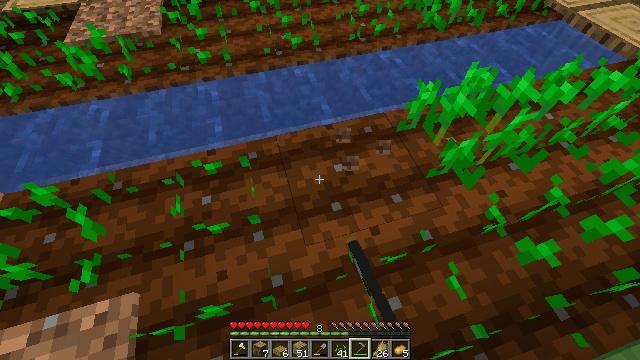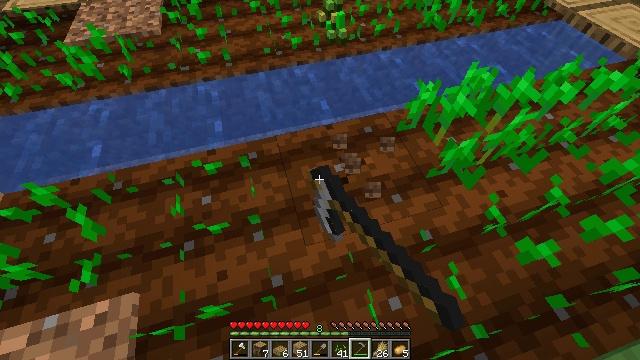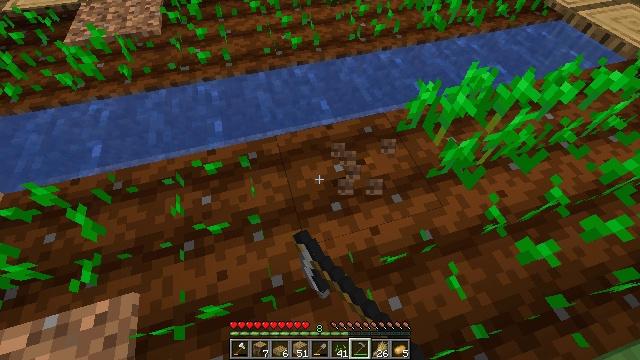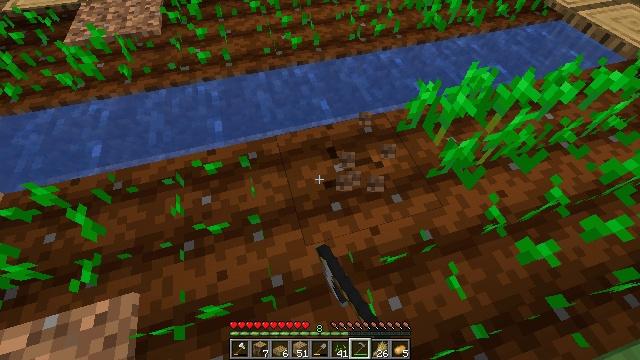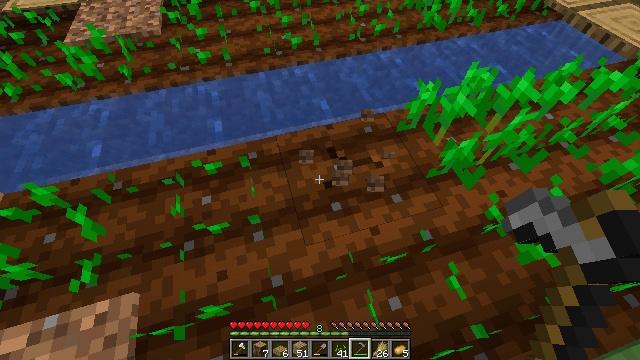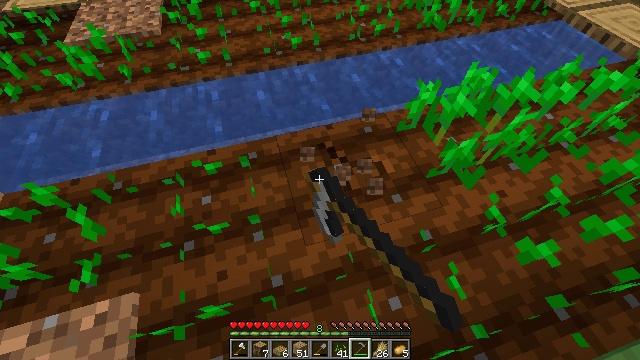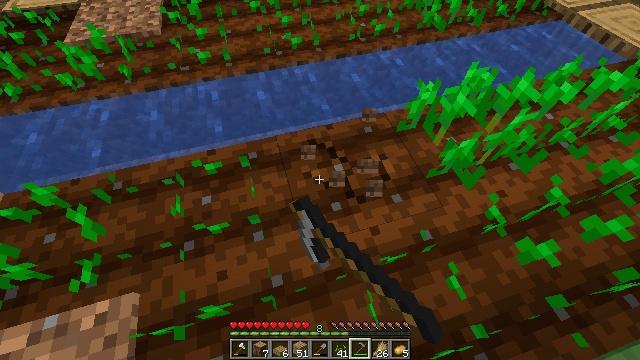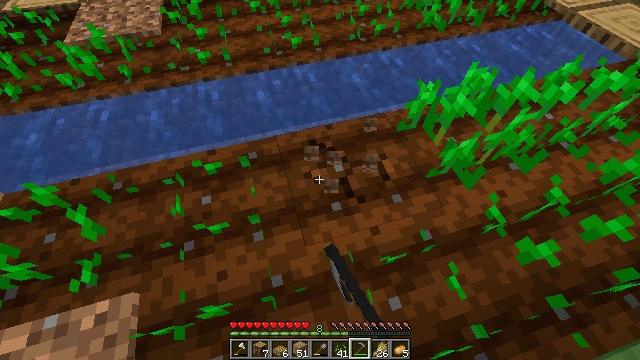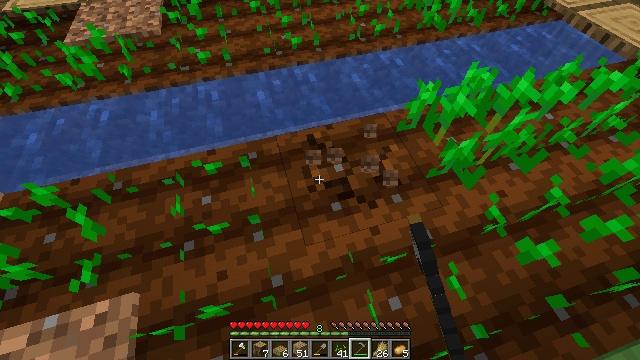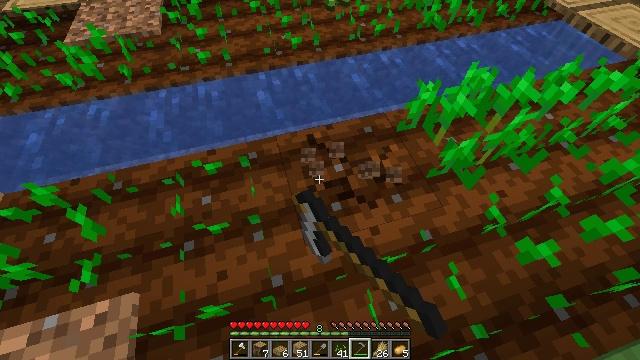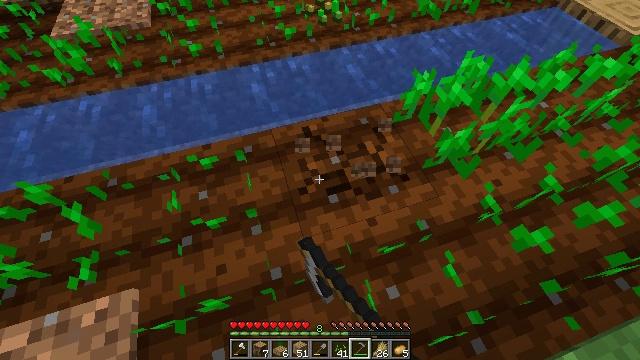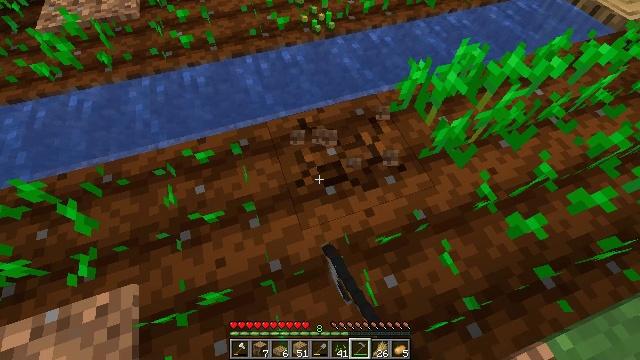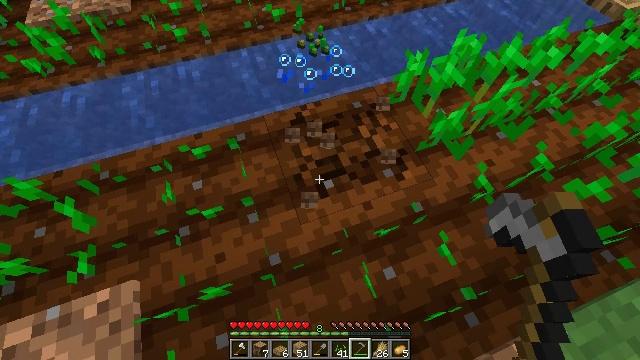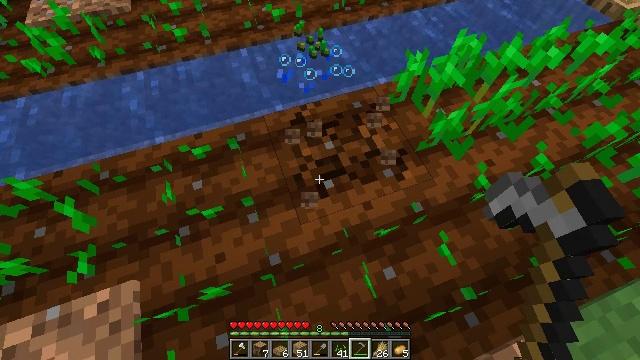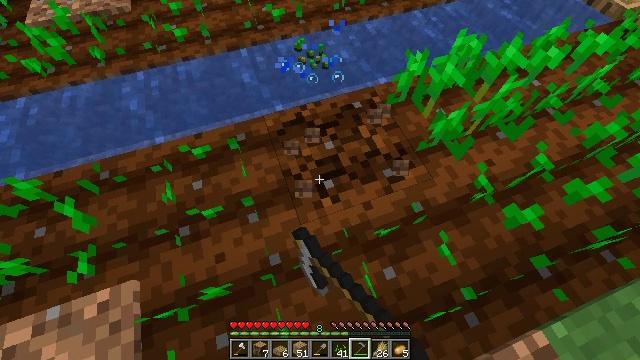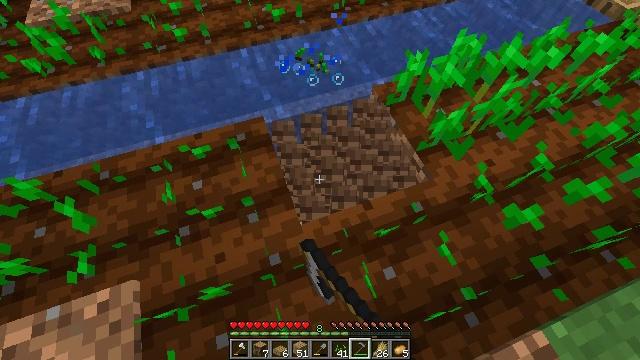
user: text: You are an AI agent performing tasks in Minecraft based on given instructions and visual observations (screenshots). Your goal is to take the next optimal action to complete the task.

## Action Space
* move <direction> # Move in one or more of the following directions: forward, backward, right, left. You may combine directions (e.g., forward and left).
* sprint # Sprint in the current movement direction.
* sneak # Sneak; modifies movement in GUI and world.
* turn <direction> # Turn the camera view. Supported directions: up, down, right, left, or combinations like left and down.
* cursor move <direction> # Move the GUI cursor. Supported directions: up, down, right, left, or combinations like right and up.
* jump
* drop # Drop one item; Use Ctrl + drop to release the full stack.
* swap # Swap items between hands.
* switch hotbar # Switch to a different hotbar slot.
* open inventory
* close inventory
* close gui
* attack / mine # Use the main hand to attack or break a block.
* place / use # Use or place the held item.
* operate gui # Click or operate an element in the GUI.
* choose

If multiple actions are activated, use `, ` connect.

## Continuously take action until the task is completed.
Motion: motion action
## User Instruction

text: Harvest farmland back to plain soil.
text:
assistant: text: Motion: attack / mine
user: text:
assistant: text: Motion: attack / mine
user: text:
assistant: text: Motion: attack / mine
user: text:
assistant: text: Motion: attack / mine
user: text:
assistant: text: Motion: attack / mine
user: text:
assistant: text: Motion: attack / mine
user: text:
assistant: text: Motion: attack / mine
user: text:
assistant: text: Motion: attack / mine
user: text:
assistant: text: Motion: attack / mine
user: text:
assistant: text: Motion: turn right and down, attack / mine
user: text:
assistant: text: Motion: turn right and down, attack / mine
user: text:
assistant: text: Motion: turn down, attack / mine
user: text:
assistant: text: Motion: attack / mine
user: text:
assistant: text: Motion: attack / mine
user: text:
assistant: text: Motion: attack / mine
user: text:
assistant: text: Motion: attack / mine
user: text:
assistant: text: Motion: attack / mine
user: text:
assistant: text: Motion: attack / mine
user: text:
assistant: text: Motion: attack / mine
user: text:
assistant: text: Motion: attack / mine